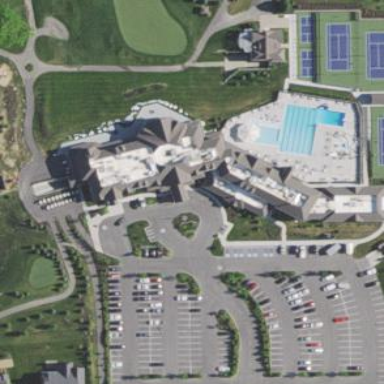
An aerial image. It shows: Clubhouse building associated with golf course.